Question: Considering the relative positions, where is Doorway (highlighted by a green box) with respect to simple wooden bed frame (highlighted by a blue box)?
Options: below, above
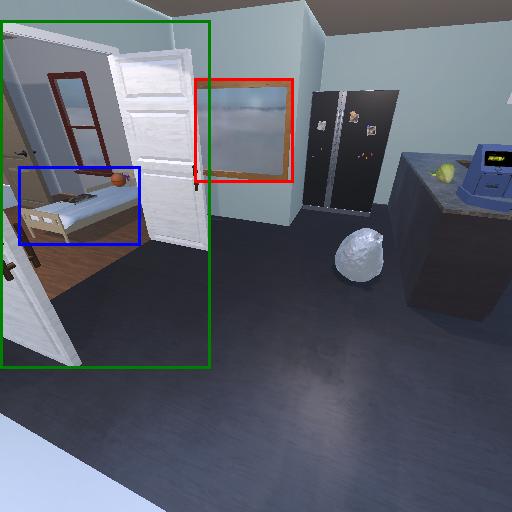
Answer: below